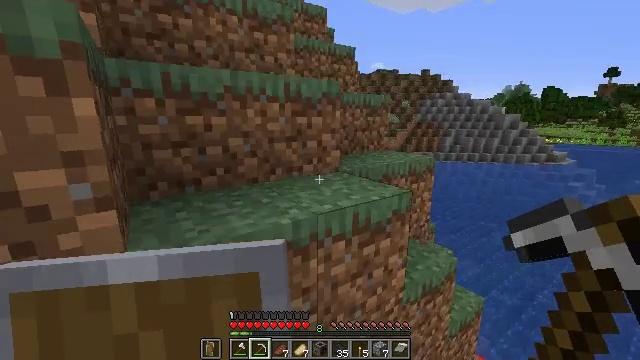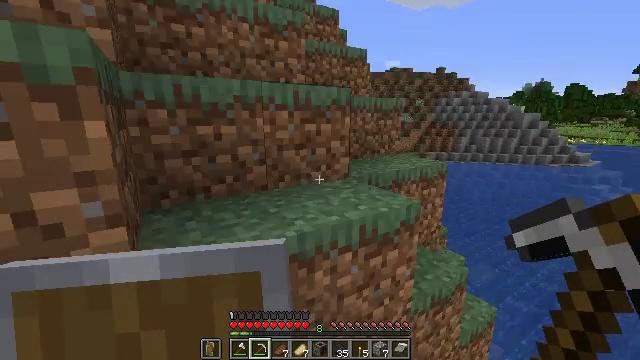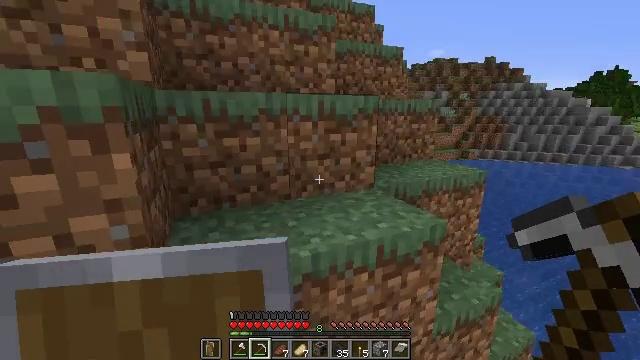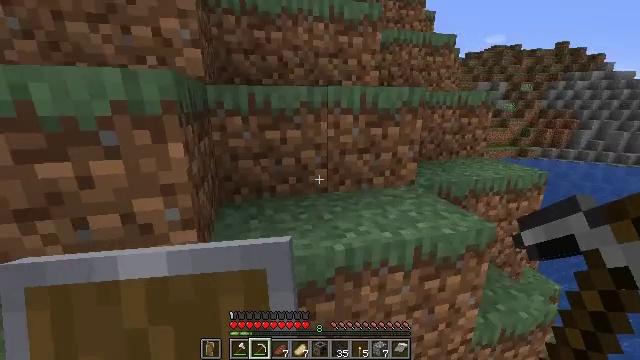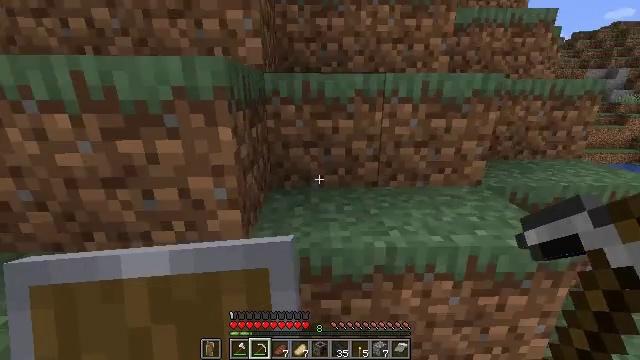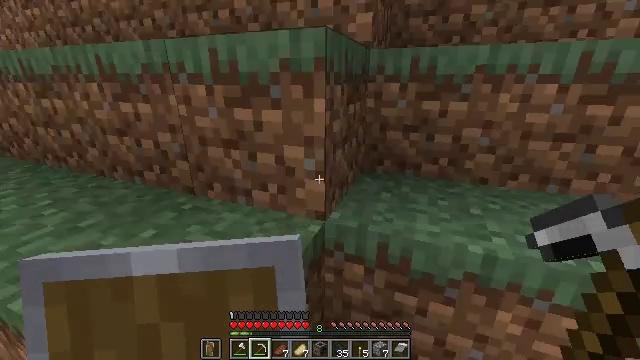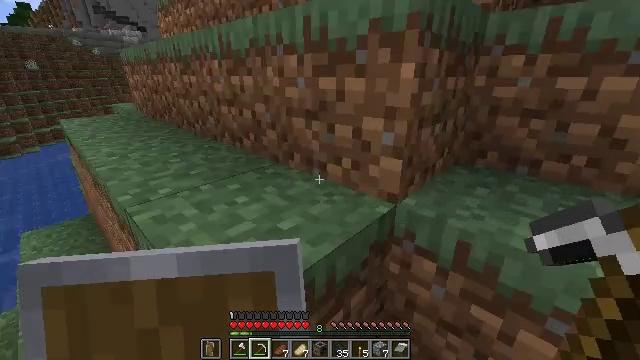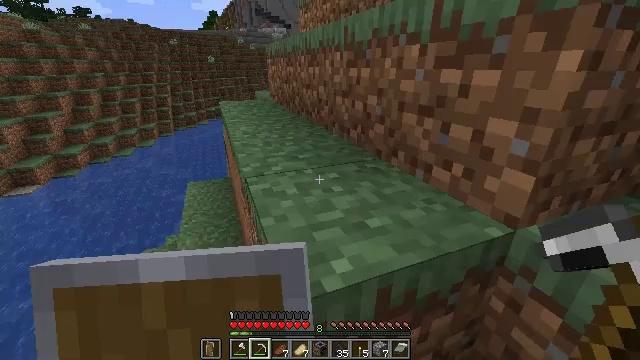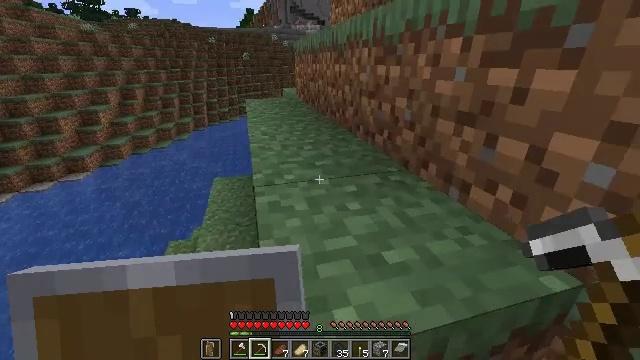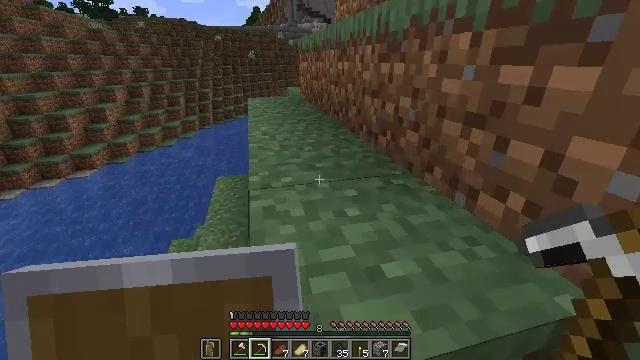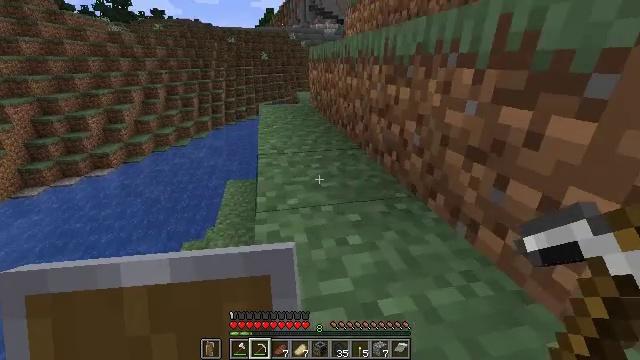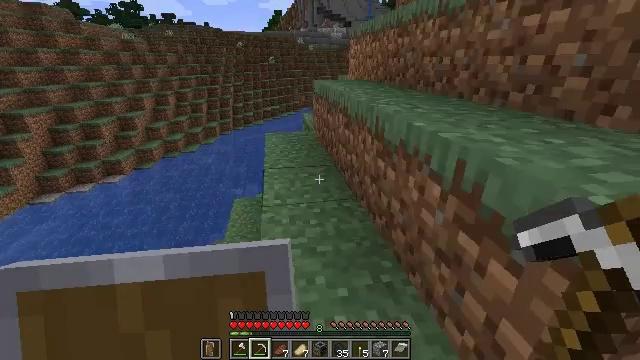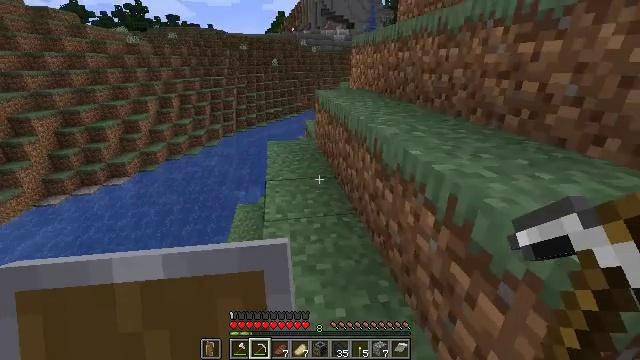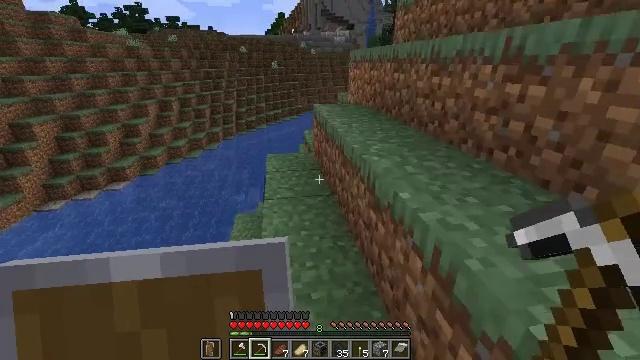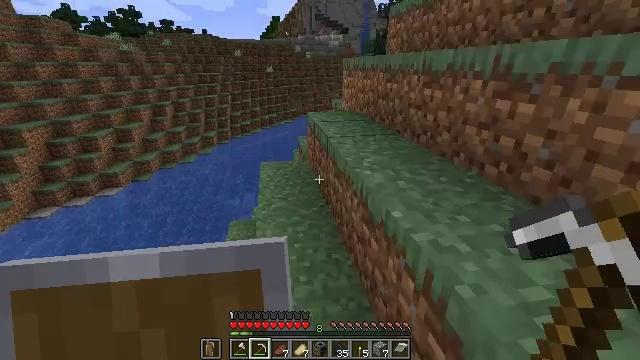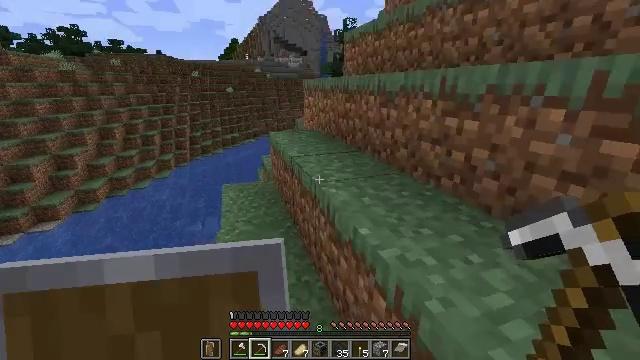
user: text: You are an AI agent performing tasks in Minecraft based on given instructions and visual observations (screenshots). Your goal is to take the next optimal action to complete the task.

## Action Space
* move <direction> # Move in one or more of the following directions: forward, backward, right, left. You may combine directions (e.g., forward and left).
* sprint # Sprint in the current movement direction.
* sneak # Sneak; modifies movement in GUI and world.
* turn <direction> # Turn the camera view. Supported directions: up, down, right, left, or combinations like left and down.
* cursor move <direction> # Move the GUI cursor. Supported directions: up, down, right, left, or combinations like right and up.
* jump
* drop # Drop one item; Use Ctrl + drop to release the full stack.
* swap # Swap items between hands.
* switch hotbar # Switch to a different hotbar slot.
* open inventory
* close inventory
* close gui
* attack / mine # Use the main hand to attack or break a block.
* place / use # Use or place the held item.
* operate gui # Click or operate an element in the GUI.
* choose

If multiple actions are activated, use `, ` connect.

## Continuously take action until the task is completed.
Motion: motion action
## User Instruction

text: Remove oak leaves from branches.
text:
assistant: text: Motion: move forward, turn left, jump
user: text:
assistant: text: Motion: move forward, turn left and down, jump
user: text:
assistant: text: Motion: move forward, turn left and down, jump
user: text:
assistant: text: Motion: move forward, turn left and down
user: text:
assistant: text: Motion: move forward, turn left and down
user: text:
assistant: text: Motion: move forward, turn left and down
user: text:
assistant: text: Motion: move forward, turn left and down
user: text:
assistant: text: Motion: move forward, turn left
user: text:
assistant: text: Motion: move forward, turn left
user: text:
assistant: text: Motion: move forward, turn left, jump
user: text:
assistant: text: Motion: move forward, turn left, jump
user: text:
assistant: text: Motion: move forward, jump
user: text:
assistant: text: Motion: move forward, jump
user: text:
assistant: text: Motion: move forward, turn right, jump
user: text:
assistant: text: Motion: move forward, turn right and up, jump
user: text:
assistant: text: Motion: move forward, turn right and up
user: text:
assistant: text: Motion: move forward, turn right and up
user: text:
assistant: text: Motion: move forward, turn right and up
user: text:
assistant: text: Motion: move forward, turn right and up
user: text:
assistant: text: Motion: move forward, turn right and up
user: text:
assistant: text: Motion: move forward, jump
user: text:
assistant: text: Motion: move forward, jump
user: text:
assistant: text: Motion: move forward, jump
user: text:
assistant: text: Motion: move forward, jump
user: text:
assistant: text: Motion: move forward, jump
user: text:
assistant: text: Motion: move forward
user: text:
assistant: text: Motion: move forward, turn right and up
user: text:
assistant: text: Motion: move forward, turn right and up
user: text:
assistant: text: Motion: move forward, turn right and up, jump
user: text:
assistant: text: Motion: move forward, turn right, jump